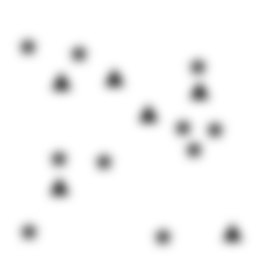
Squares: 0
Triangles: 6
Stars: 10
Total shapes: 16